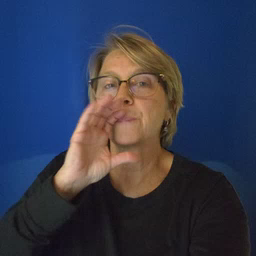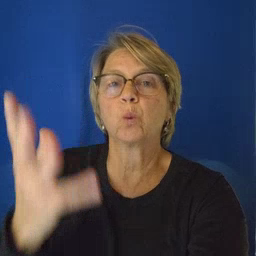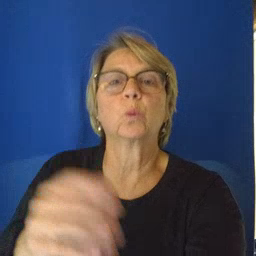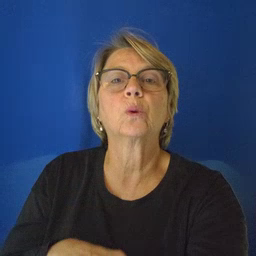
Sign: balloon